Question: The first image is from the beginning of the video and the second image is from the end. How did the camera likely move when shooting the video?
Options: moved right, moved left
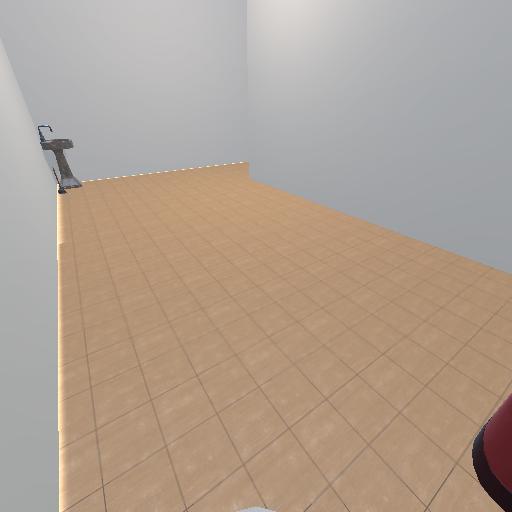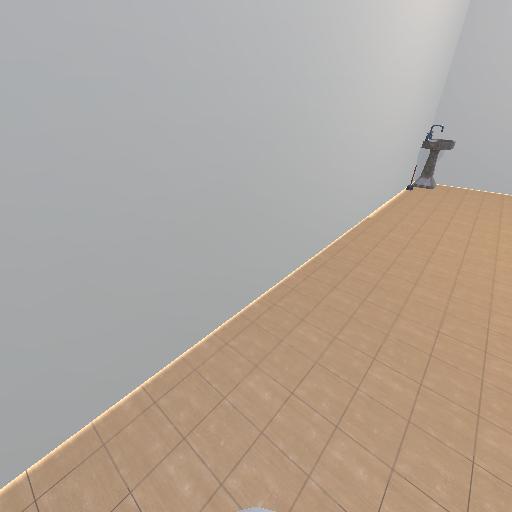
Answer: moved right